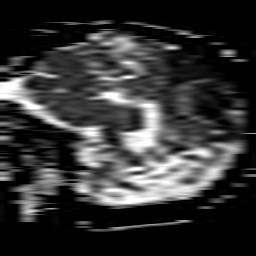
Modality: ADC
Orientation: sagittal
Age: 78
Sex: female
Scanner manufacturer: philips
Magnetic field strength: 1.5 T
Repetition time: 3.261 s
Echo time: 0.09411 s